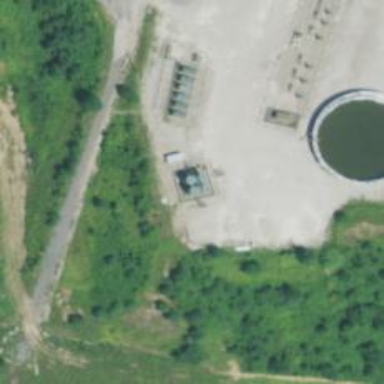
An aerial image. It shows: Storage tank with man-made structure.